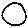
Label: circle